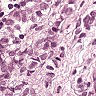
Metastatic tissue present: yes